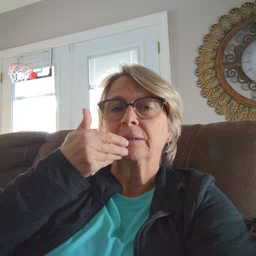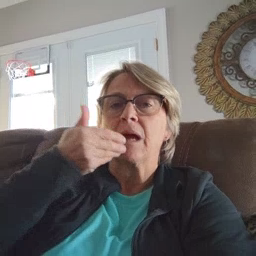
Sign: pizza